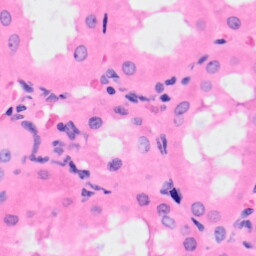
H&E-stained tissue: Kidney